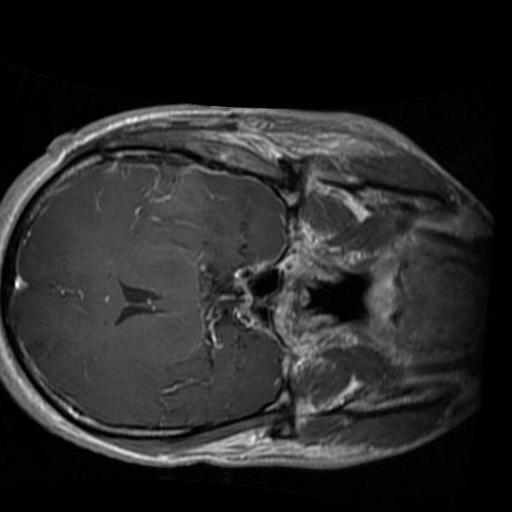
Label: brain_glioma